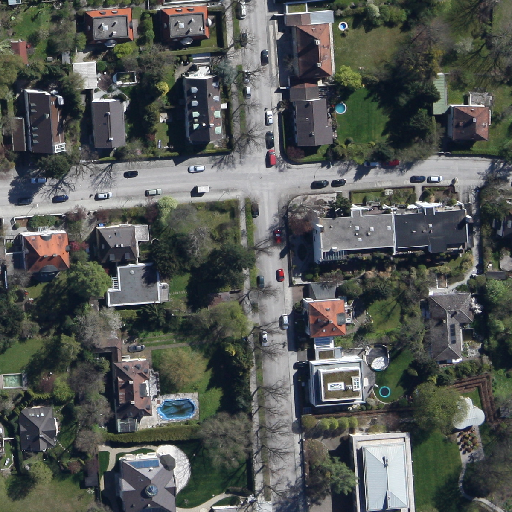
Referring expression: light-duty vehicle in the parking area